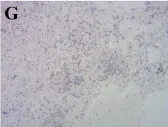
Brush Cytology, Histopathologic, and Immunohistochemical Examinations of Biopsy Tissue from Pulmonary Metastasis. . 100x).
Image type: pathology (immunostaining)